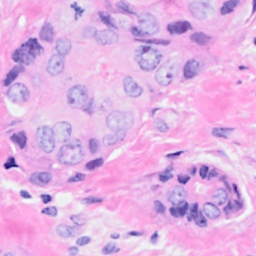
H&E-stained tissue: Breast